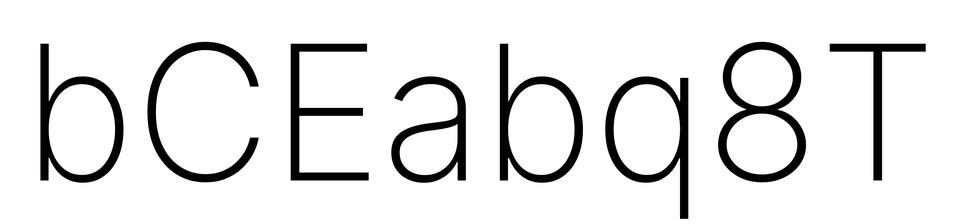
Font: Inter_ExtraLight